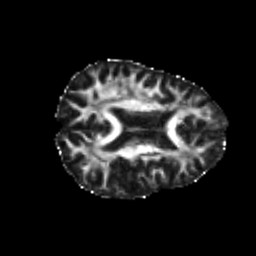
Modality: FA
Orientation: axial
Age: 20
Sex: female
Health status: healthy
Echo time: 0.074 s